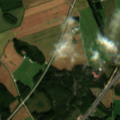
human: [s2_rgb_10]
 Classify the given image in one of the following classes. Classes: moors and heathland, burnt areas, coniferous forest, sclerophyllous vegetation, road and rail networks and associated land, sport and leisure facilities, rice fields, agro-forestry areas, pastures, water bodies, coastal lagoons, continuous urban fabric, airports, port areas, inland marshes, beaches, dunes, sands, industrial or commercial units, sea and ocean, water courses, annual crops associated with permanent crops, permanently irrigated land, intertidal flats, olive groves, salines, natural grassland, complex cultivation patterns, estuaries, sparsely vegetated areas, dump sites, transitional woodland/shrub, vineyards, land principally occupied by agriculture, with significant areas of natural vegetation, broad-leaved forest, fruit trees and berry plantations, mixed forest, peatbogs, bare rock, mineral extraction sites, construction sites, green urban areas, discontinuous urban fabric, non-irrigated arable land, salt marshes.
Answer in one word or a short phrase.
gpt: non-irrigated arable land, land principally occupied by agriculture, with significant areas of natural vegetation, coniferous forest